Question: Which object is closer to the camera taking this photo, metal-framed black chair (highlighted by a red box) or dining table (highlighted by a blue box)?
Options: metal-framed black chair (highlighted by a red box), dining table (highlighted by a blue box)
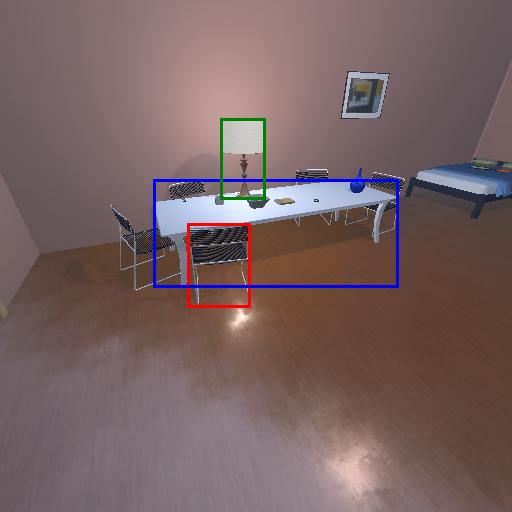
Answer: metal-framed black chair (highlighted by a red box)